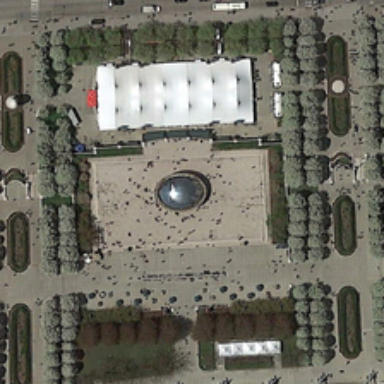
Many orderly green trees are around a square .